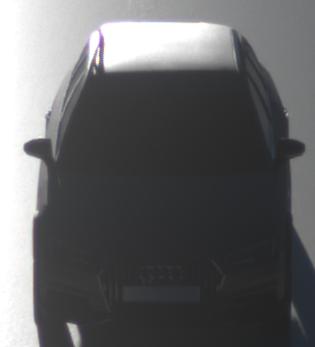
Make: Audi
Model: A4 Allroad 45 TFSI
Detailed model: A4 (B9) allroad
Model produced from: 2019/02
Model produced until: 2019/05
Doors: 5
Color: gray
Road condition: wet road
Daytime: sunrise or sunset
Contrast: high contrast